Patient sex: M
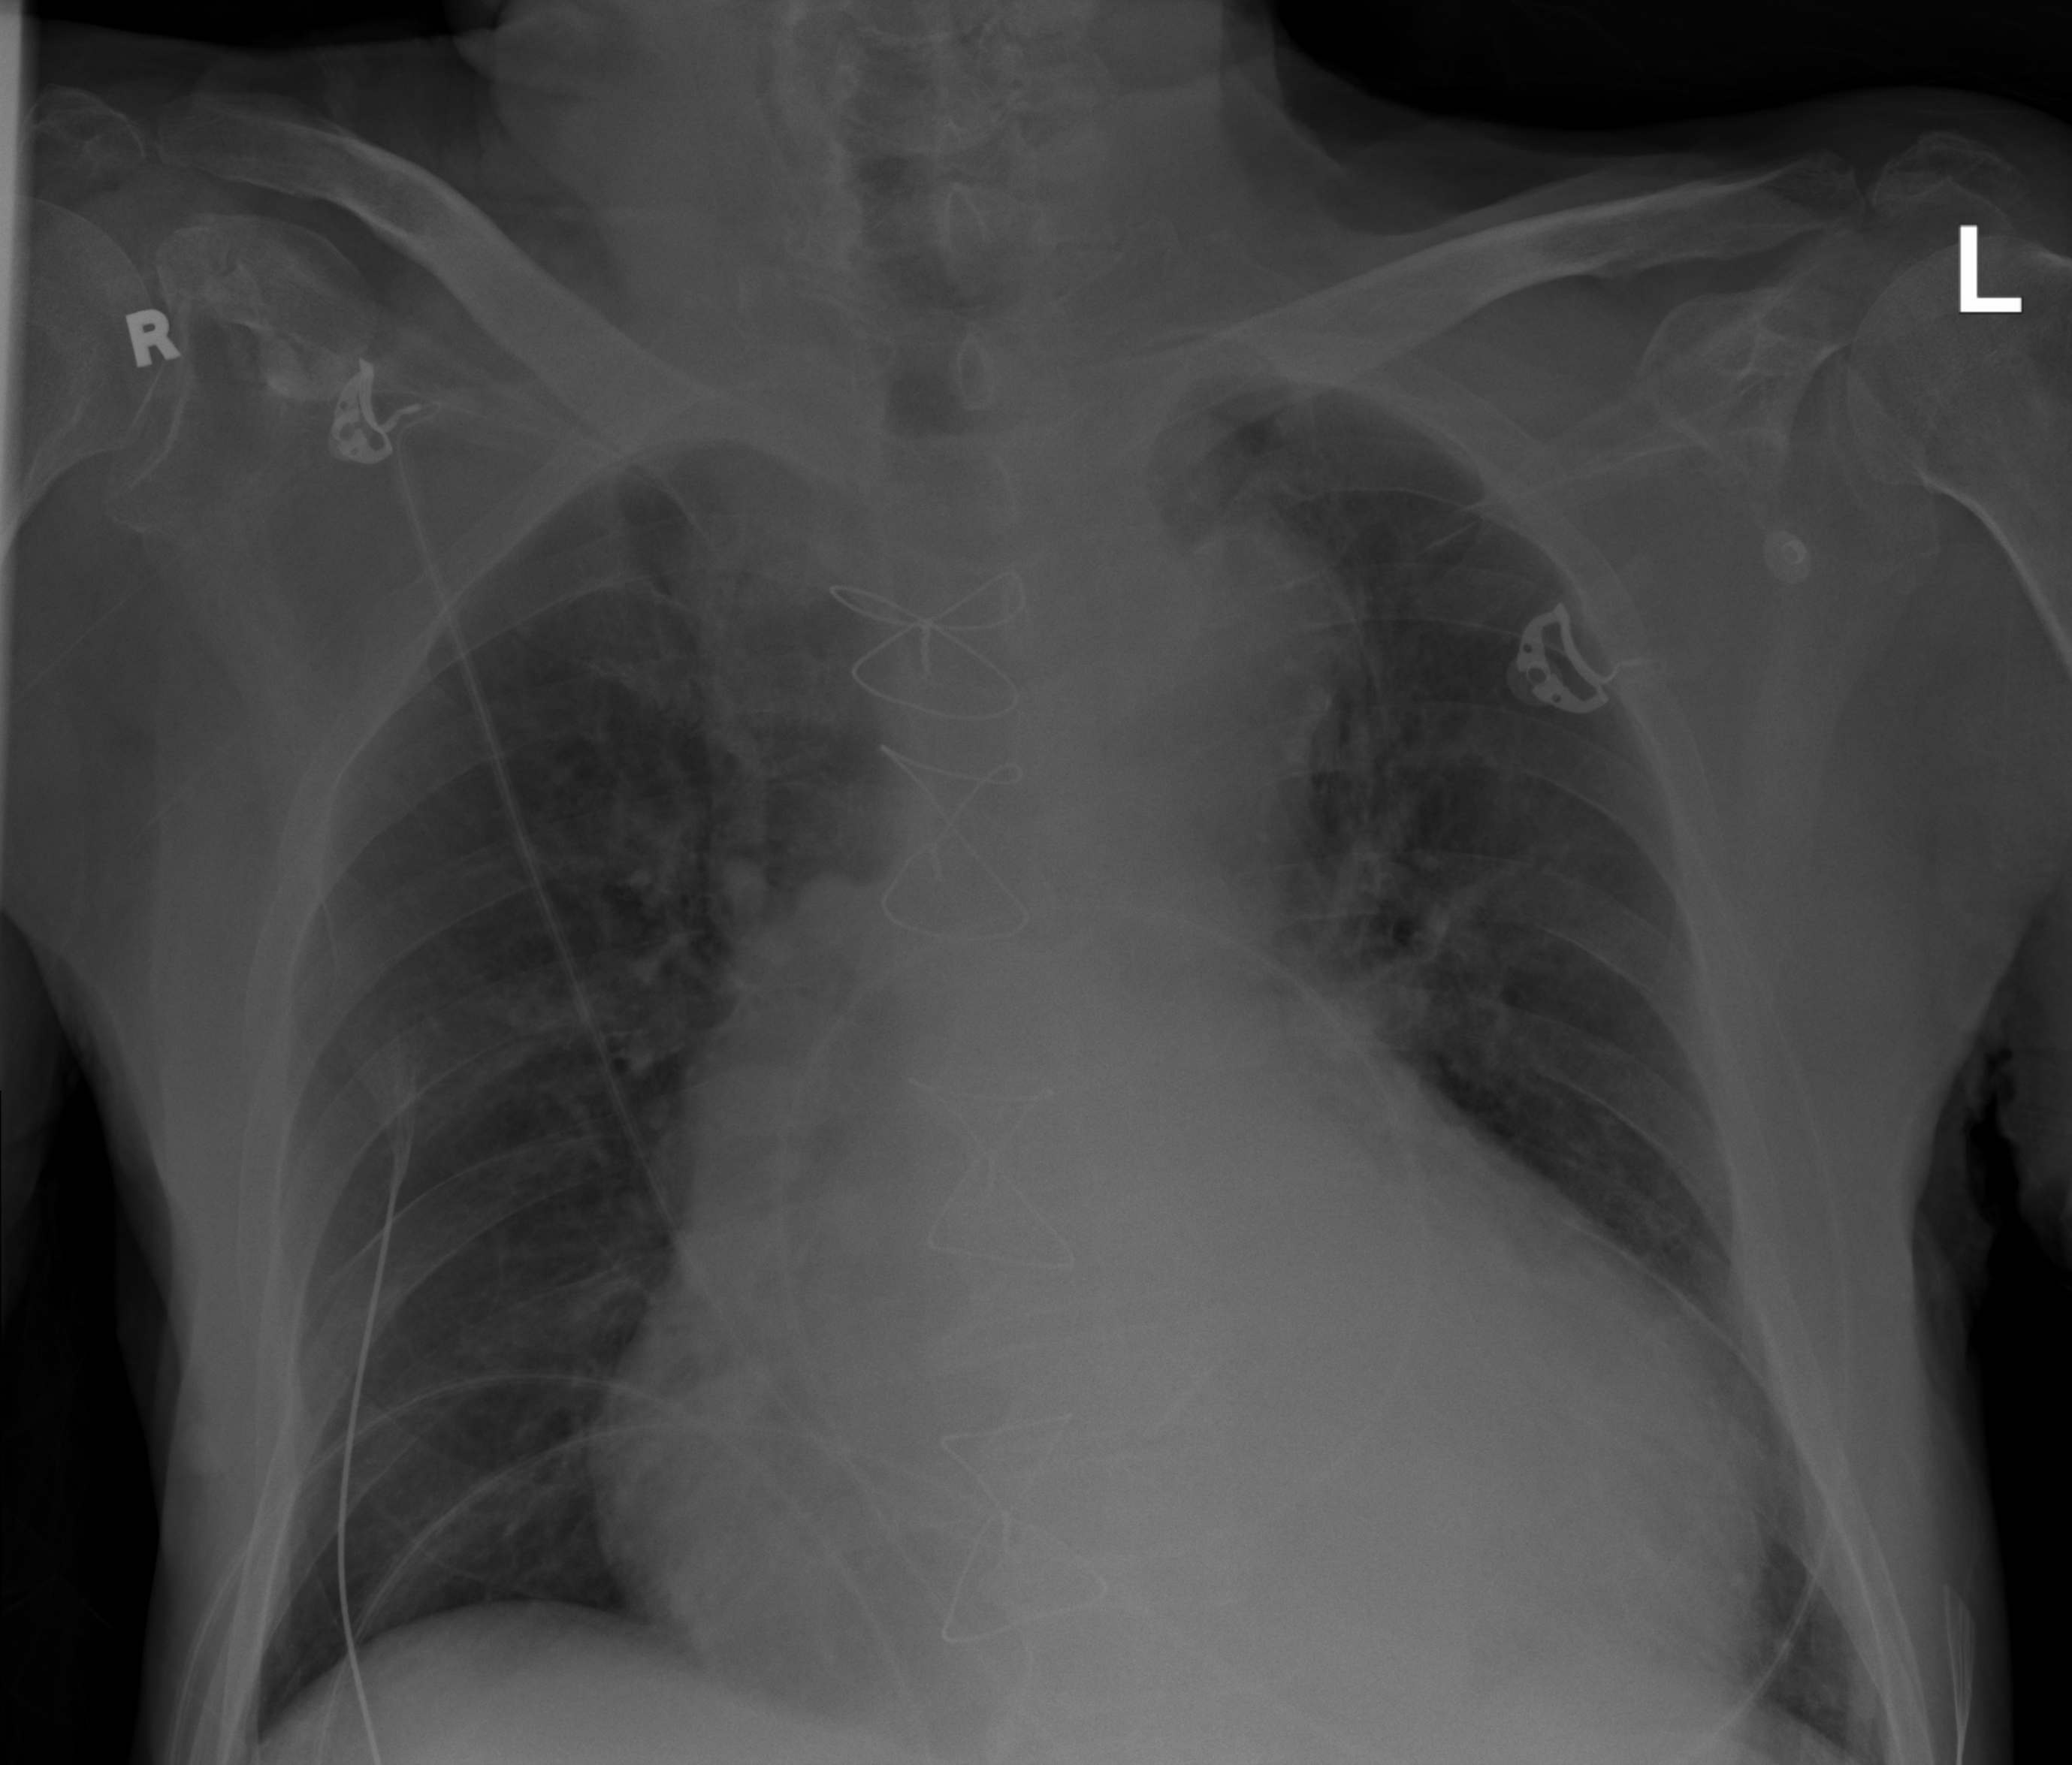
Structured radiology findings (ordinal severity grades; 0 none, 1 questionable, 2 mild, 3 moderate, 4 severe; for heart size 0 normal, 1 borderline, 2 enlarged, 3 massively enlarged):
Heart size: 3
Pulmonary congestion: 2
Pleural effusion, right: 0
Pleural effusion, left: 0
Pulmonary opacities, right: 0
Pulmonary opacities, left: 0
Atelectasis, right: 0
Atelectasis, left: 0